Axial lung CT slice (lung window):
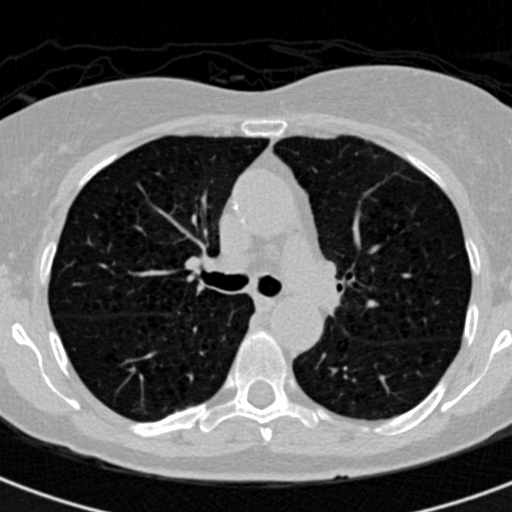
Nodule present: no